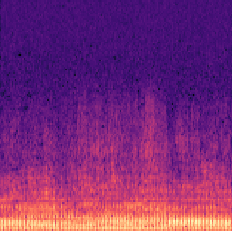
Sound class: Helicopter